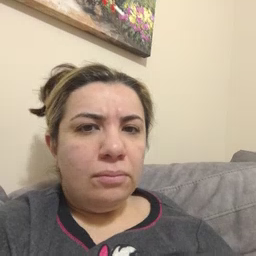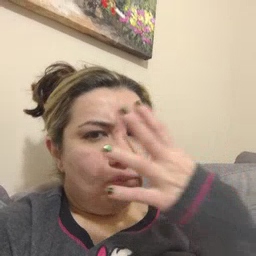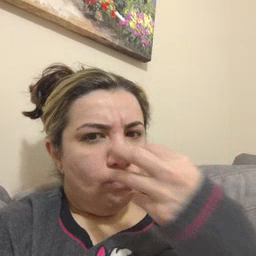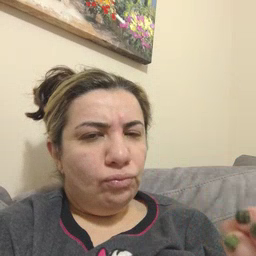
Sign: wolf